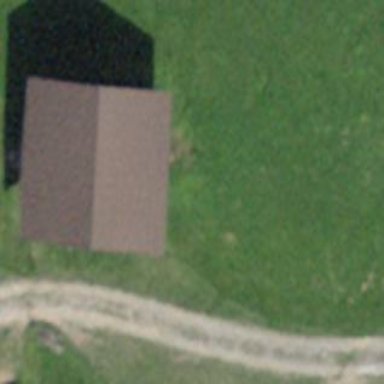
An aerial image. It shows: Farm auxiliary building.